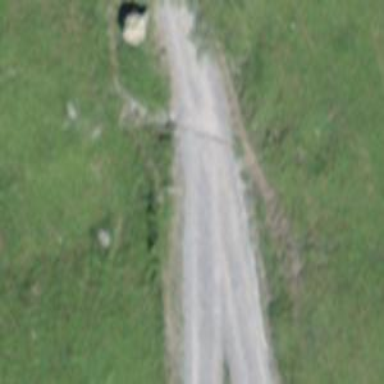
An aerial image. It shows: Gravel track with grade 2 quality.